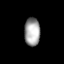
Tissue: lung
Cell type: Epithelial cells
Senescence score: 0.21
Nuclear area (px): 434
Mean DAPI intensity: 162.825